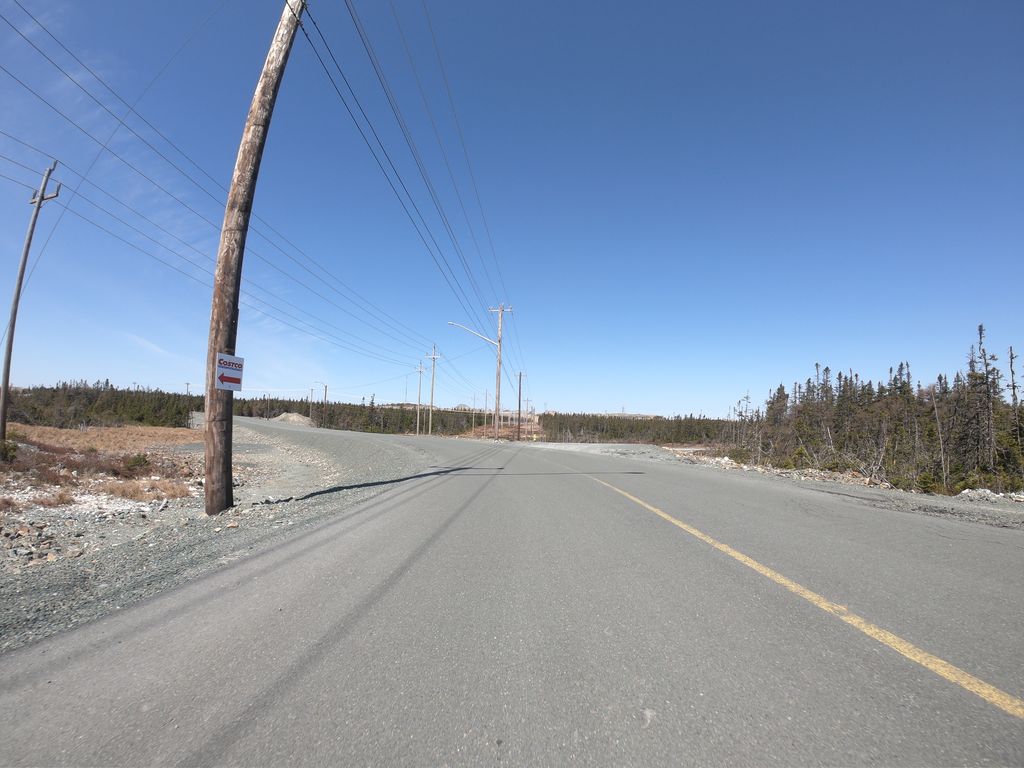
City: st_johns